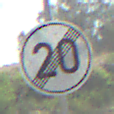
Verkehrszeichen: EndeGeschwindigkeit20
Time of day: Midday
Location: Outdoor (Nature)
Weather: PartlyCloudy
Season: NotSpecified
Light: Natural